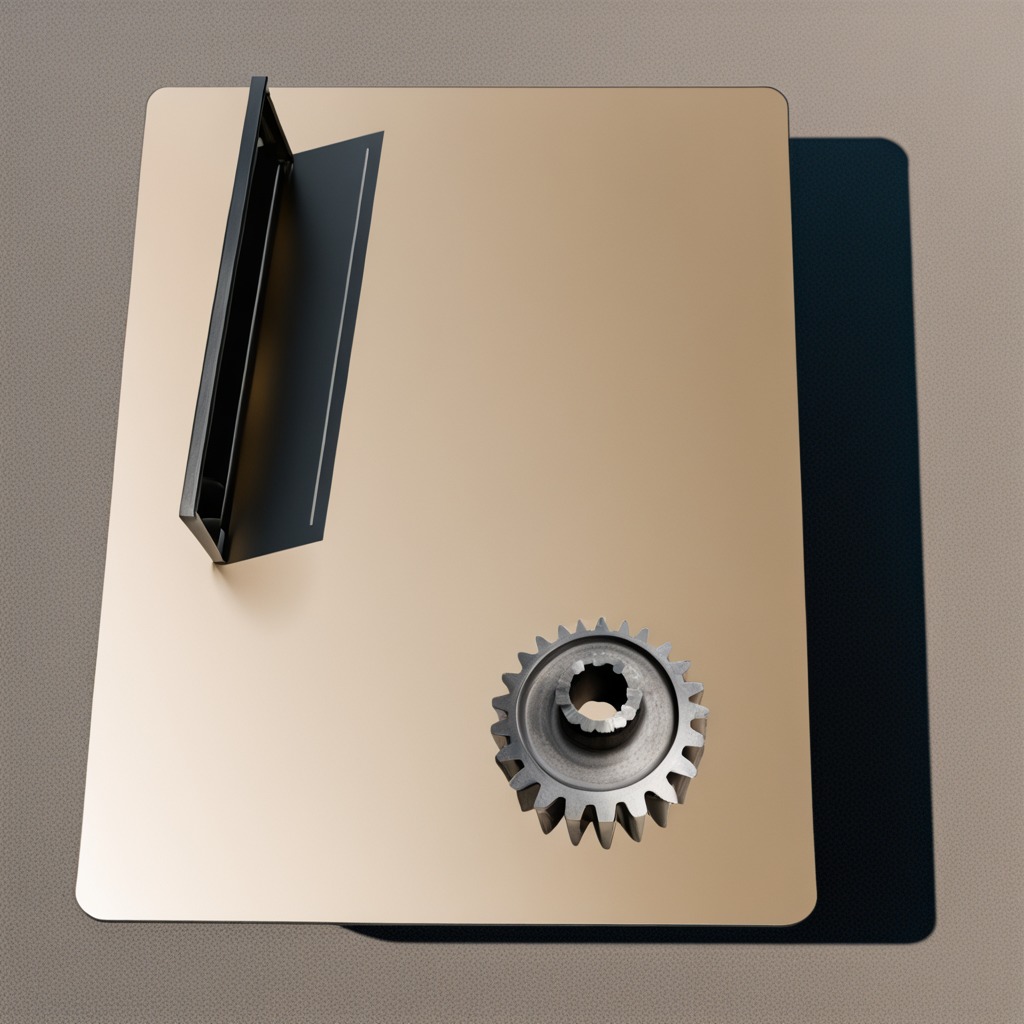
A steel gear with teeth is lying on a utility table.